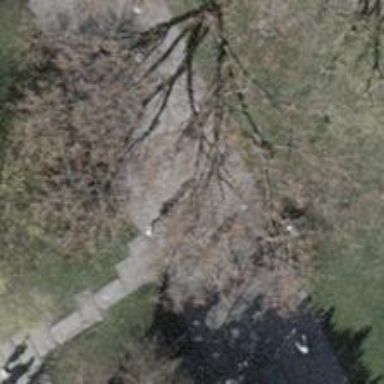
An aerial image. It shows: Stone steps along the road.